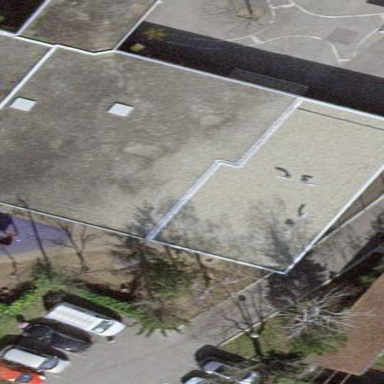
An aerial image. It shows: School building.